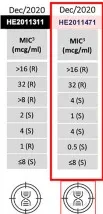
Timeline depicting the different antibiotic and phage therapies, the isolation of Pseudomonas aeruginosa strains from blood cultures and their antibiotic susceptibility and genomic analyses. PFGE of these strains in described in Supplementary Figure S1. Antimicrobial information: 1MEM, Meropenem. 2CZA, Ceftazidime-avibactam. 3MIC, Minimum inhibitory concentration. 4TZP, Piperacillin-tazobactam. The five isolates that underwent Whole Genome Sequencing (WGS) are shown with the "target" symbols; of those, the two isolates that are further analyzed in the manuscript, P. aeruginosa isolate HE2011471 (pre-phage therapy) and P. aeruginosa isolate HE2105886 (post-phage therapy) are highlighted with the red boxes.
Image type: chart (chart)